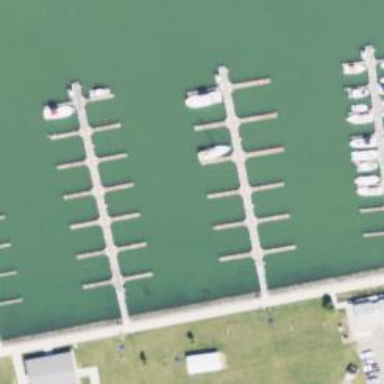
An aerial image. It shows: Marina on leisure land.